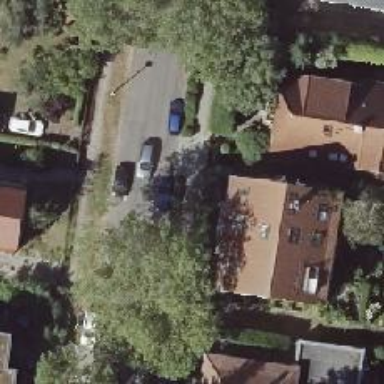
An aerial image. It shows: Footway along the road.